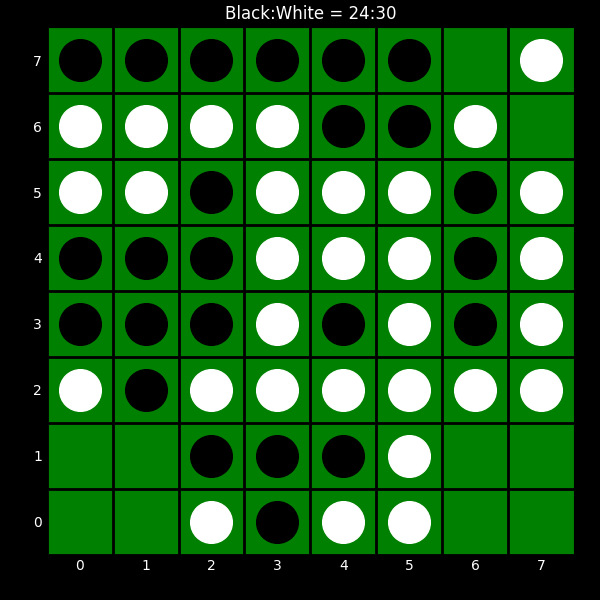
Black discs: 24
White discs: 30